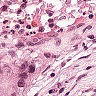
Metastatic tissue present: yes